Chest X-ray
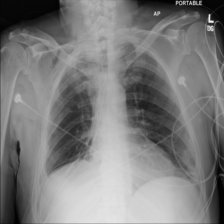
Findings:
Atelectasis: positive
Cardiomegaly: negative
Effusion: negative
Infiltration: negative
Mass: negative
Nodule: negative
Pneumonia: negative
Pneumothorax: negative
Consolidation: negative
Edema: negative
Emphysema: negative
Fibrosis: negative
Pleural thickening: negative
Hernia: negative